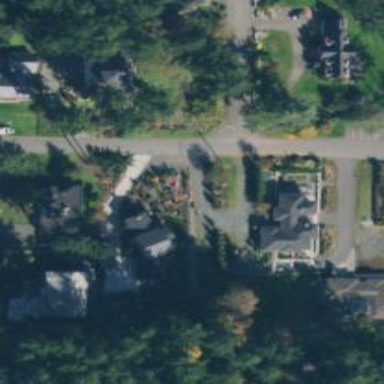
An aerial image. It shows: Neighborhood.